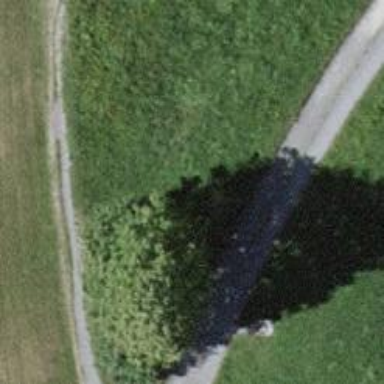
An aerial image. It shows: Red bench.